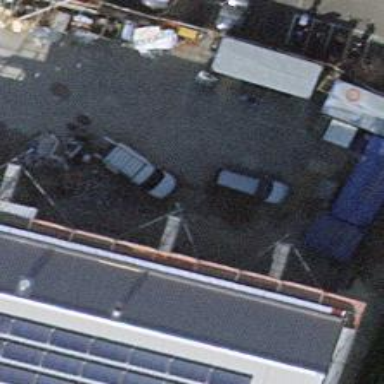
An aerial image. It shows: Charging station.